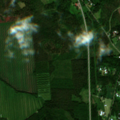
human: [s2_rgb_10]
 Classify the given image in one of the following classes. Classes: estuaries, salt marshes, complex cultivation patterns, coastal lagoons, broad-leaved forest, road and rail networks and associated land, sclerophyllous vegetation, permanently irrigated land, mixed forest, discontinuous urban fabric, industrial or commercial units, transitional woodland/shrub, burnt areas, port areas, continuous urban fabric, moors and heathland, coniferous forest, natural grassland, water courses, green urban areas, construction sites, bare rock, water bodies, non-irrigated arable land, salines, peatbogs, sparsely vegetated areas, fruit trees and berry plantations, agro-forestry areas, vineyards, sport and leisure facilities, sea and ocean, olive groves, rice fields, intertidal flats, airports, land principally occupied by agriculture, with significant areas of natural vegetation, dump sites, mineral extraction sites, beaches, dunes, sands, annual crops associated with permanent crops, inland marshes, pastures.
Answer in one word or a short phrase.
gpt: non-irrigated arable land, coniferous forest, mixed forest